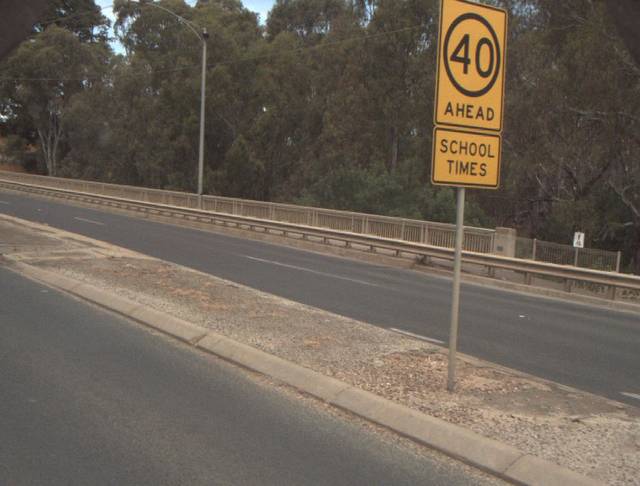
Region: Australia
Coordinates: -36.14, 144.741